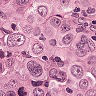
Metastatic tissue present: yes